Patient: sex M, age 60
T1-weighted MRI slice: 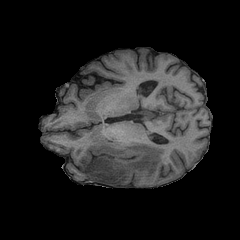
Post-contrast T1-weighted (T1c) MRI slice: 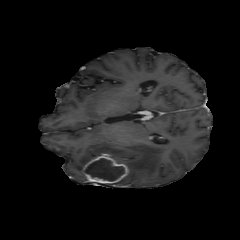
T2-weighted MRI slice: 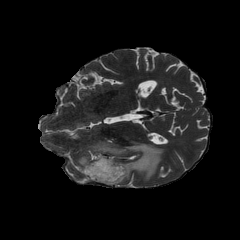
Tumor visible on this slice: yes
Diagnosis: Glioblastoma, IDH-wildtype
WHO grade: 4